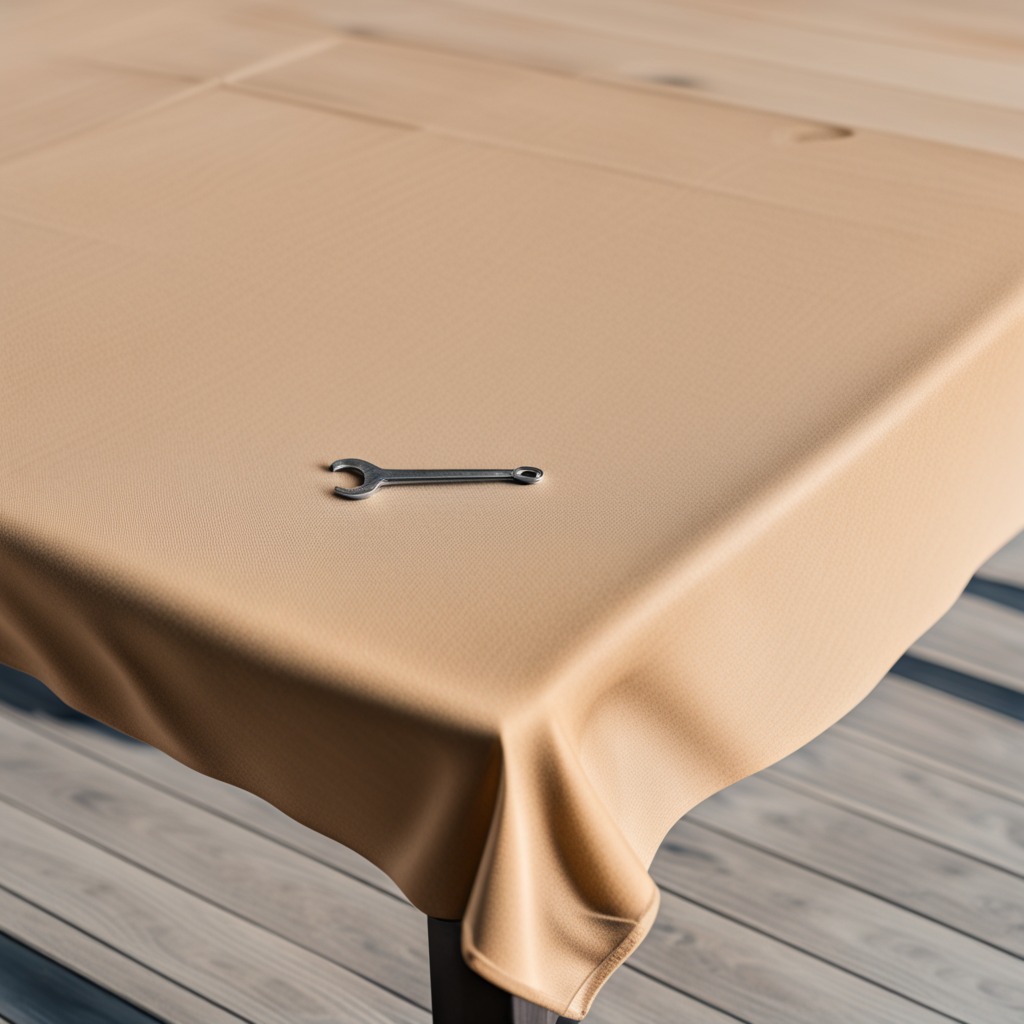
An wrench lying on a wooden table in an outdoor workshop during daytime bright natural light soft shadows worn but beneath the cloth